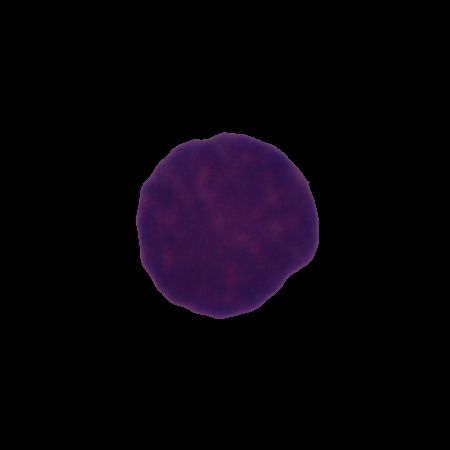
Label: cancer